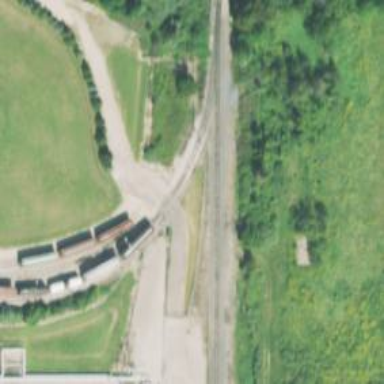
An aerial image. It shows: Railway spur service.